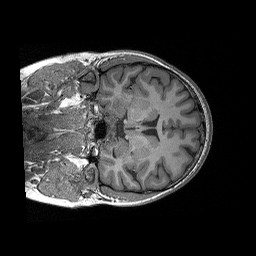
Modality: T1w
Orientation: coronal
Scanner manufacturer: siemens
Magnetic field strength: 3 T
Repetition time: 2.3 s
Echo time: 0.00298 s